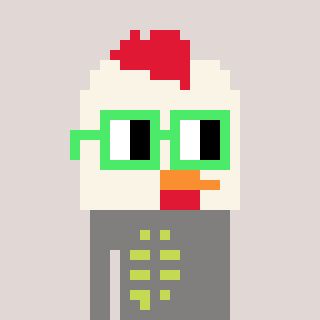
a pixel art character with square light green glasses, a chicken-shaped head and a bluegrey-colored body on a warm background